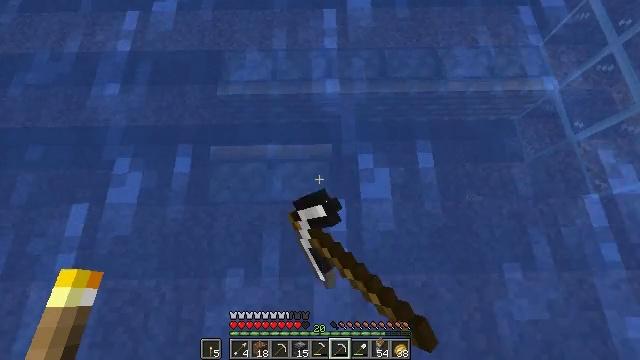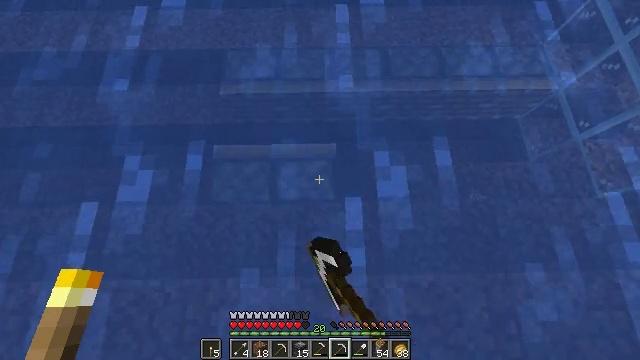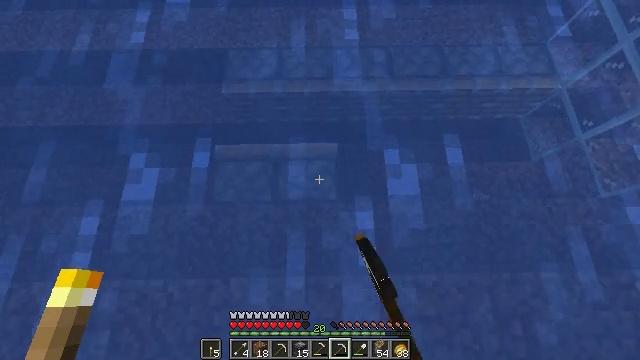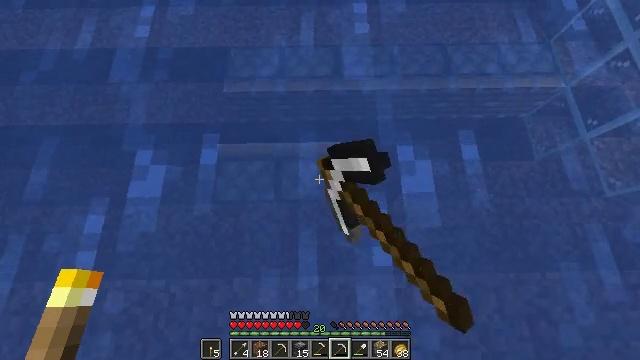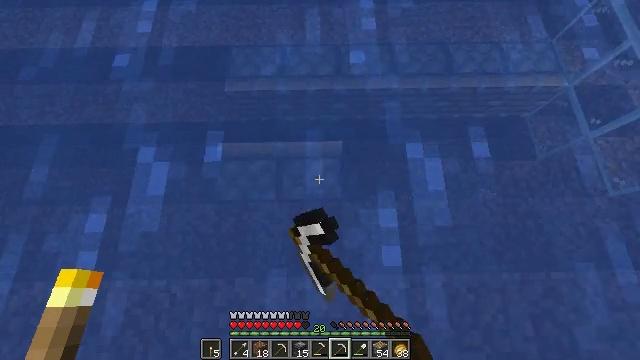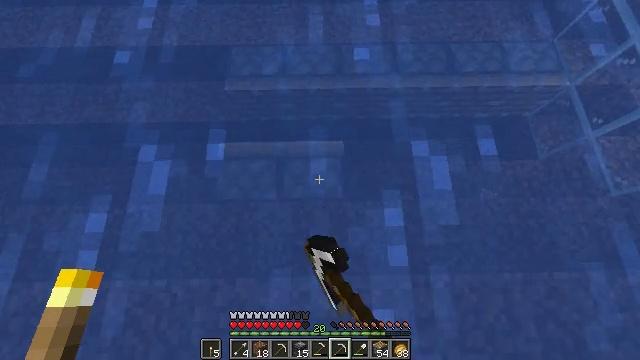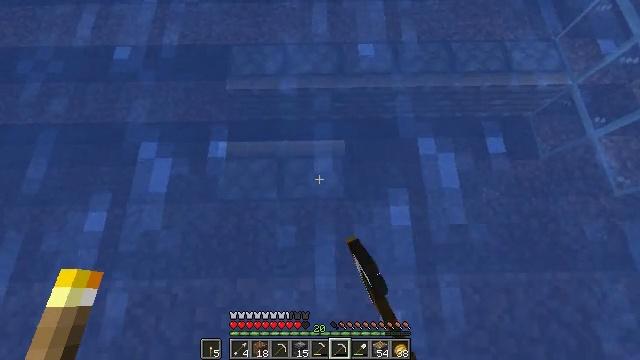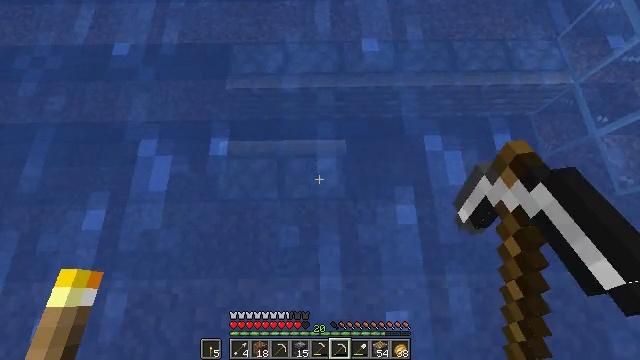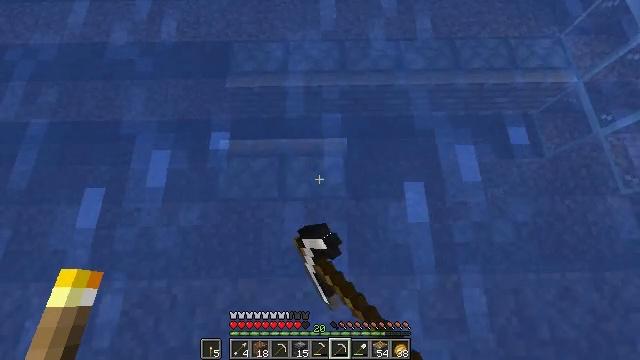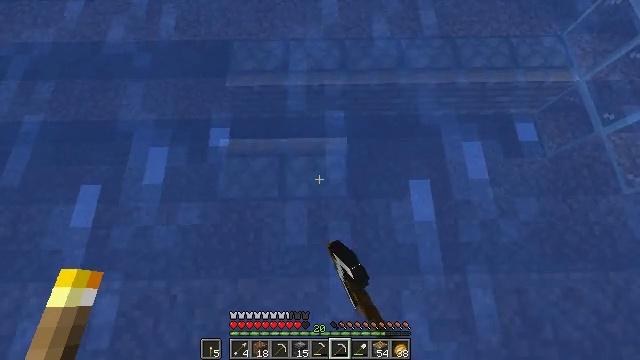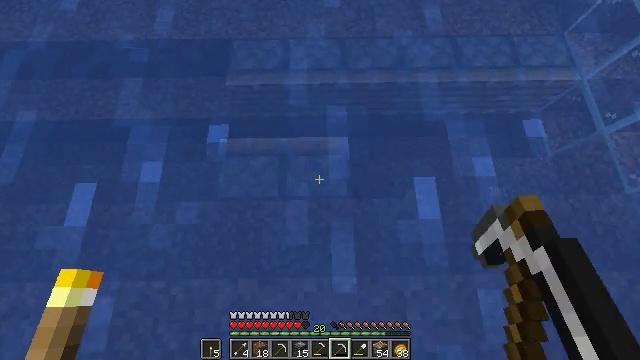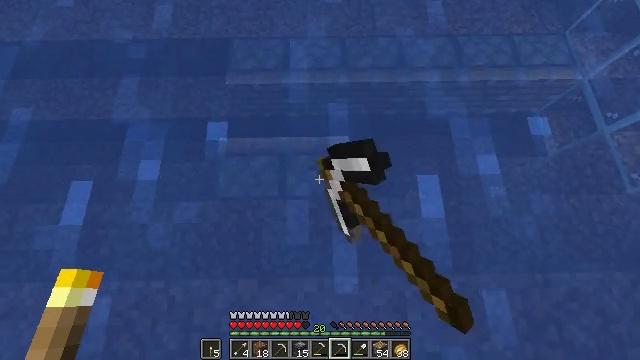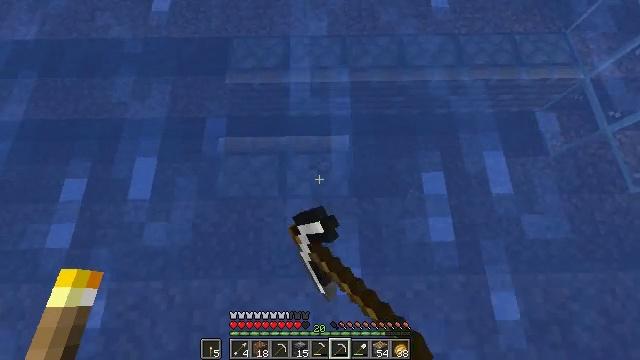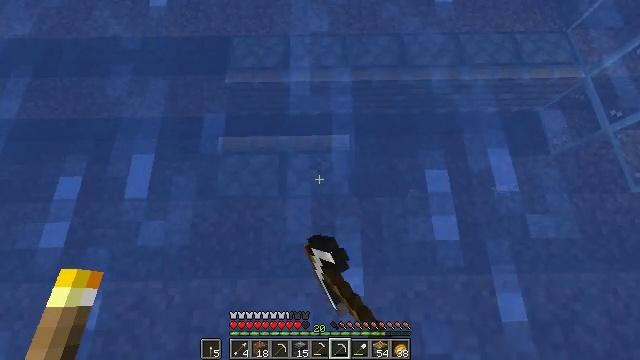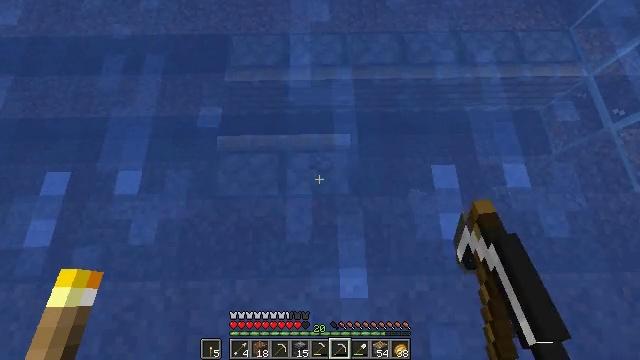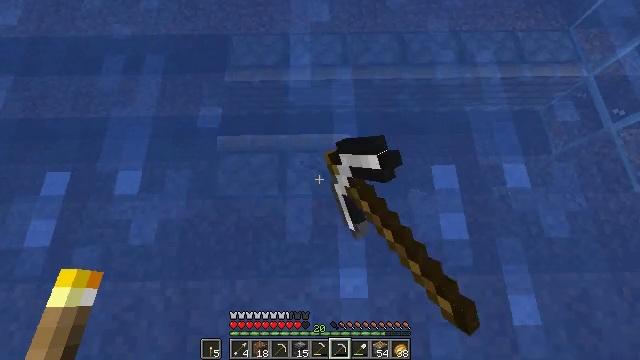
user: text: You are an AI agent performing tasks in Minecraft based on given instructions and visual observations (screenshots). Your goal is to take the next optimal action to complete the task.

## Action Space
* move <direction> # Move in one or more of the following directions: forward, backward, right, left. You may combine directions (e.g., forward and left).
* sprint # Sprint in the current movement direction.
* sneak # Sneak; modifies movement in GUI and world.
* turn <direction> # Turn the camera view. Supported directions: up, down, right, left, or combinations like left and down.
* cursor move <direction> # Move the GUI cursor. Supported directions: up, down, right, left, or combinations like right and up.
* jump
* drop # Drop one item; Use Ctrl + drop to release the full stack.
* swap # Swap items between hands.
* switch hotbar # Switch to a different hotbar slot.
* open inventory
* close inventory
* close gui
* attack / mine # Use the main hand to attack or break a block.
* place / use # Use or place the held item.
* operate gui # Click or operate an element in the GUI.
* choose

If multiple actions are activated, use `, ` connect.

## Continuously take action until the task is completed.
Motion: motion action
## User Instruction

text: Break the piston to gather it.
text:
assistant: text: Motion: attack / mine
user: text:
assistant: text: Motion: attack / mine
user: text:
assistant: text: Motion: attack / mine
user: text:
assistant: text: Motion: attack / mine
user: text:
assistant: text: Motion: attack / mine
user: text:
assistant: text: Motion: attack / mine
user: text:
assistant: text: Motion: attack / mine
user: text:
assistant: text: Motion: attack / mine
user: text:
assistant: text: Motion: attack / mine
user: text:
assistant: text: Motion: attack / mine
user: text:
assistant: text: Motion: attack / mine
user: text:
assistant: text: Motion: attack / mine
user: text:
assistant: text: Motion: attack / mine
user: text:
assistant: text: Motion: attack / mine
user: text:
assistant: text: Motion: attack / mine, jump
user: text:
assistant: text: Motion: attack / mine, jump
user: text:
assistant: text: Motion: attack / mine, jump
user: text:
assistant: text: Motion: attack / mine, jump
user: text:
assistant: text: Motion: attack / mine
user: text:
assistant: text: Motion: attack / mine
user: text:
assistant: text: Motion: attack / mine
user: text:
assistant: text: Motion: attack / mine
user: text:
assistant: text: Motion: attack / mine
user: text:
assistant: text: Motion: attack / mine
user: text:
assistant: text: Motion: attack / mine
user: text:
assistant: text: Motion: attack / mine
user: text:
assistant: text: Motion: attack / mine
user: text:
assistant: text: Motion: attack / mine
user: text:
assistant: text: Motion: attack / mine
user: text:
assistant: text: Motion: attack / mine